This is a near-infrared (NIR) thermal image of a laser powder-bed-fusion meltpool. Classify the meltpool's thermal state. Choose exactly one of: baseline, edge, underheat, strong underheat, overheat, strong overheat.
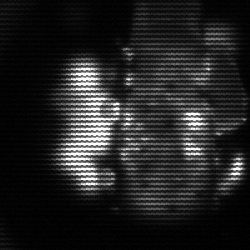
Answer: strong underheat